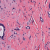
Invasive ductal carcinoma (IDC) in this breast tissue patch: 1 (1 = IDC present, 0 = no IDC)